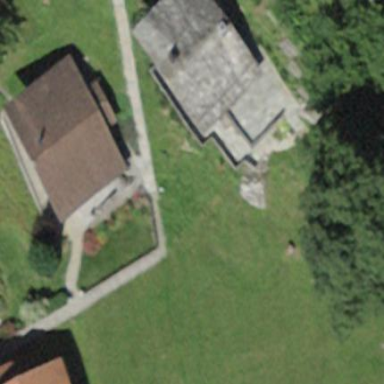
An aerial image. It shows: Simple house.